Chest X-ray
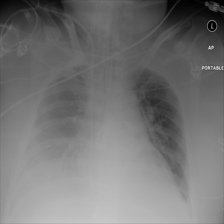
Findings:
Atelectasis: negative
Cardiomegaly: negative
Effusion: negative
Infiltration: negative
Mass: negative
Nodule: negative
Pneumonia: negative
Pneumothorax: negative
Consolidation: positive
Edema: negative
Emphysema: negative
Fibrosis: negative
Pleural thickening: negative
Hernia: negative